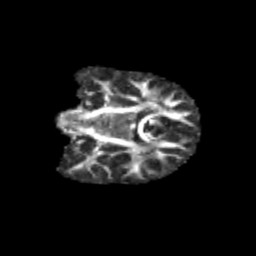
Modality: FA
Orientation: coronal
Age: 11
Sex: female
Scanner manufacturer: siemens
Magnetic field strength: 3 T
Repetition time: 3.8 s
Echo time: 0.07 s